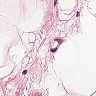
Metastatic tissue present: no